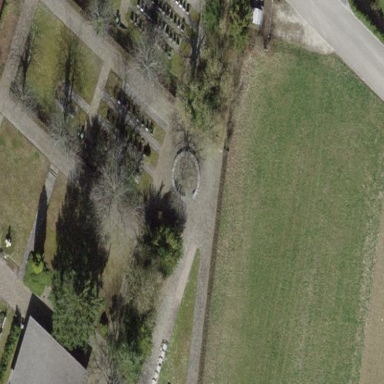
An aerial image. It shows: Cemetery.